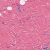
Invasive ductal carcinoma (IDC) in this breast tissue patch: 0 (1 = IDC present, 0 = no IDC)